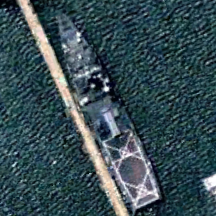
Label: combat